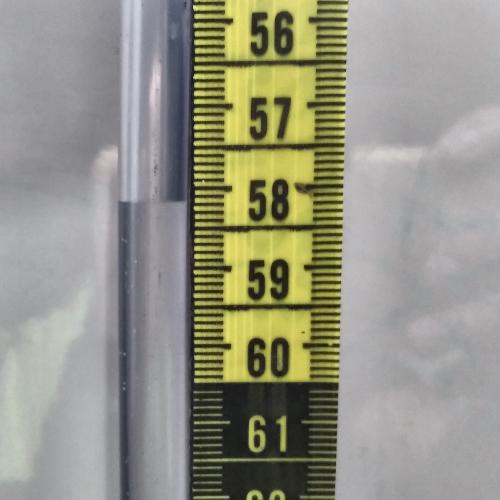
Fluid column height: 58.2 cm